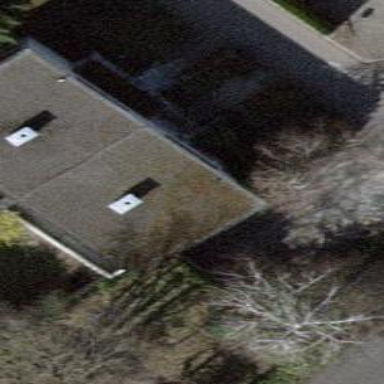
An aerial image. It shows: Terrace building.